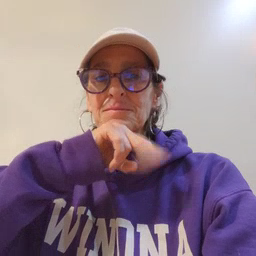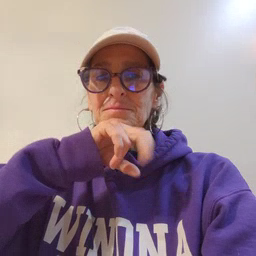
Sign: frog